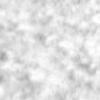
Label: no_change